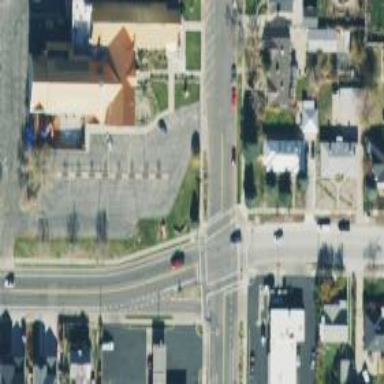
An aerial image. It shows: Uncontrolled road crossing with marked lines.